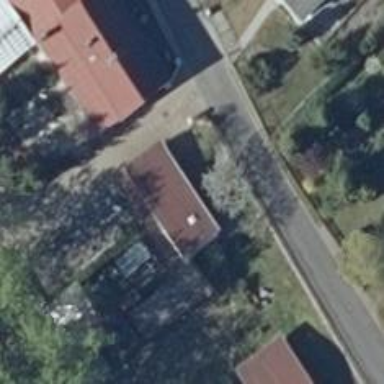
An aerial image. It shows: Footway.